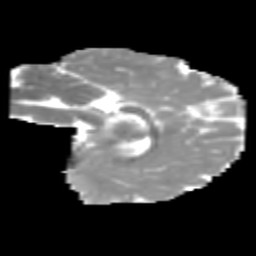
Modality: MD
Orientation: sagittal
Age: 7
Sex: female
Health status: healthy